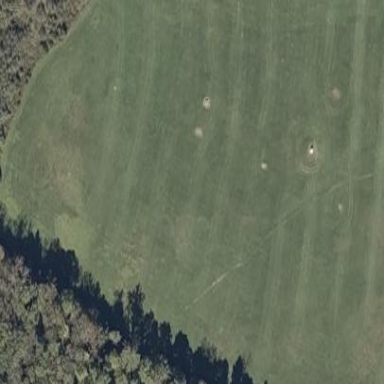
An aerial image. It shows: Driving range for golf on grass.